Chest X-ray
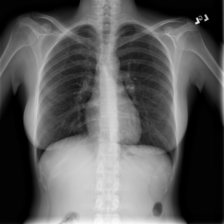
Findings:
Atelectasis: negative
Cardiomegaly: negative
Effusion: negative
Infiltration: negative
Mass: negative
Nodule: negative
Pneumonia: negative
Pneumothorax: negative
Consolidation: negative
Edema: negative
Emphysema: negative
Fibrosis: negative
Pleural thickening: negative
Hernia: negative